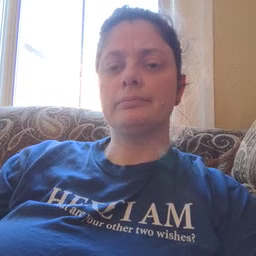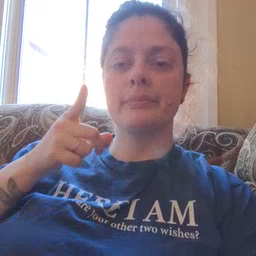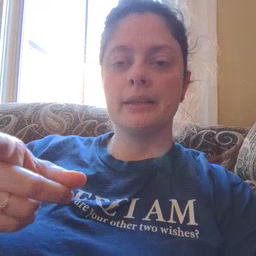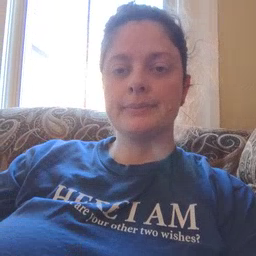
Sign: hesheit